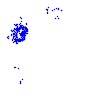
Particle: pion